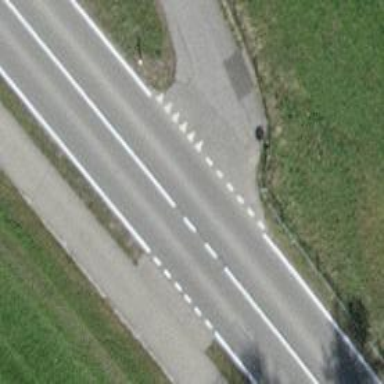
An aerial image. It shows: Asphalt cycleway.